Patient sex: M
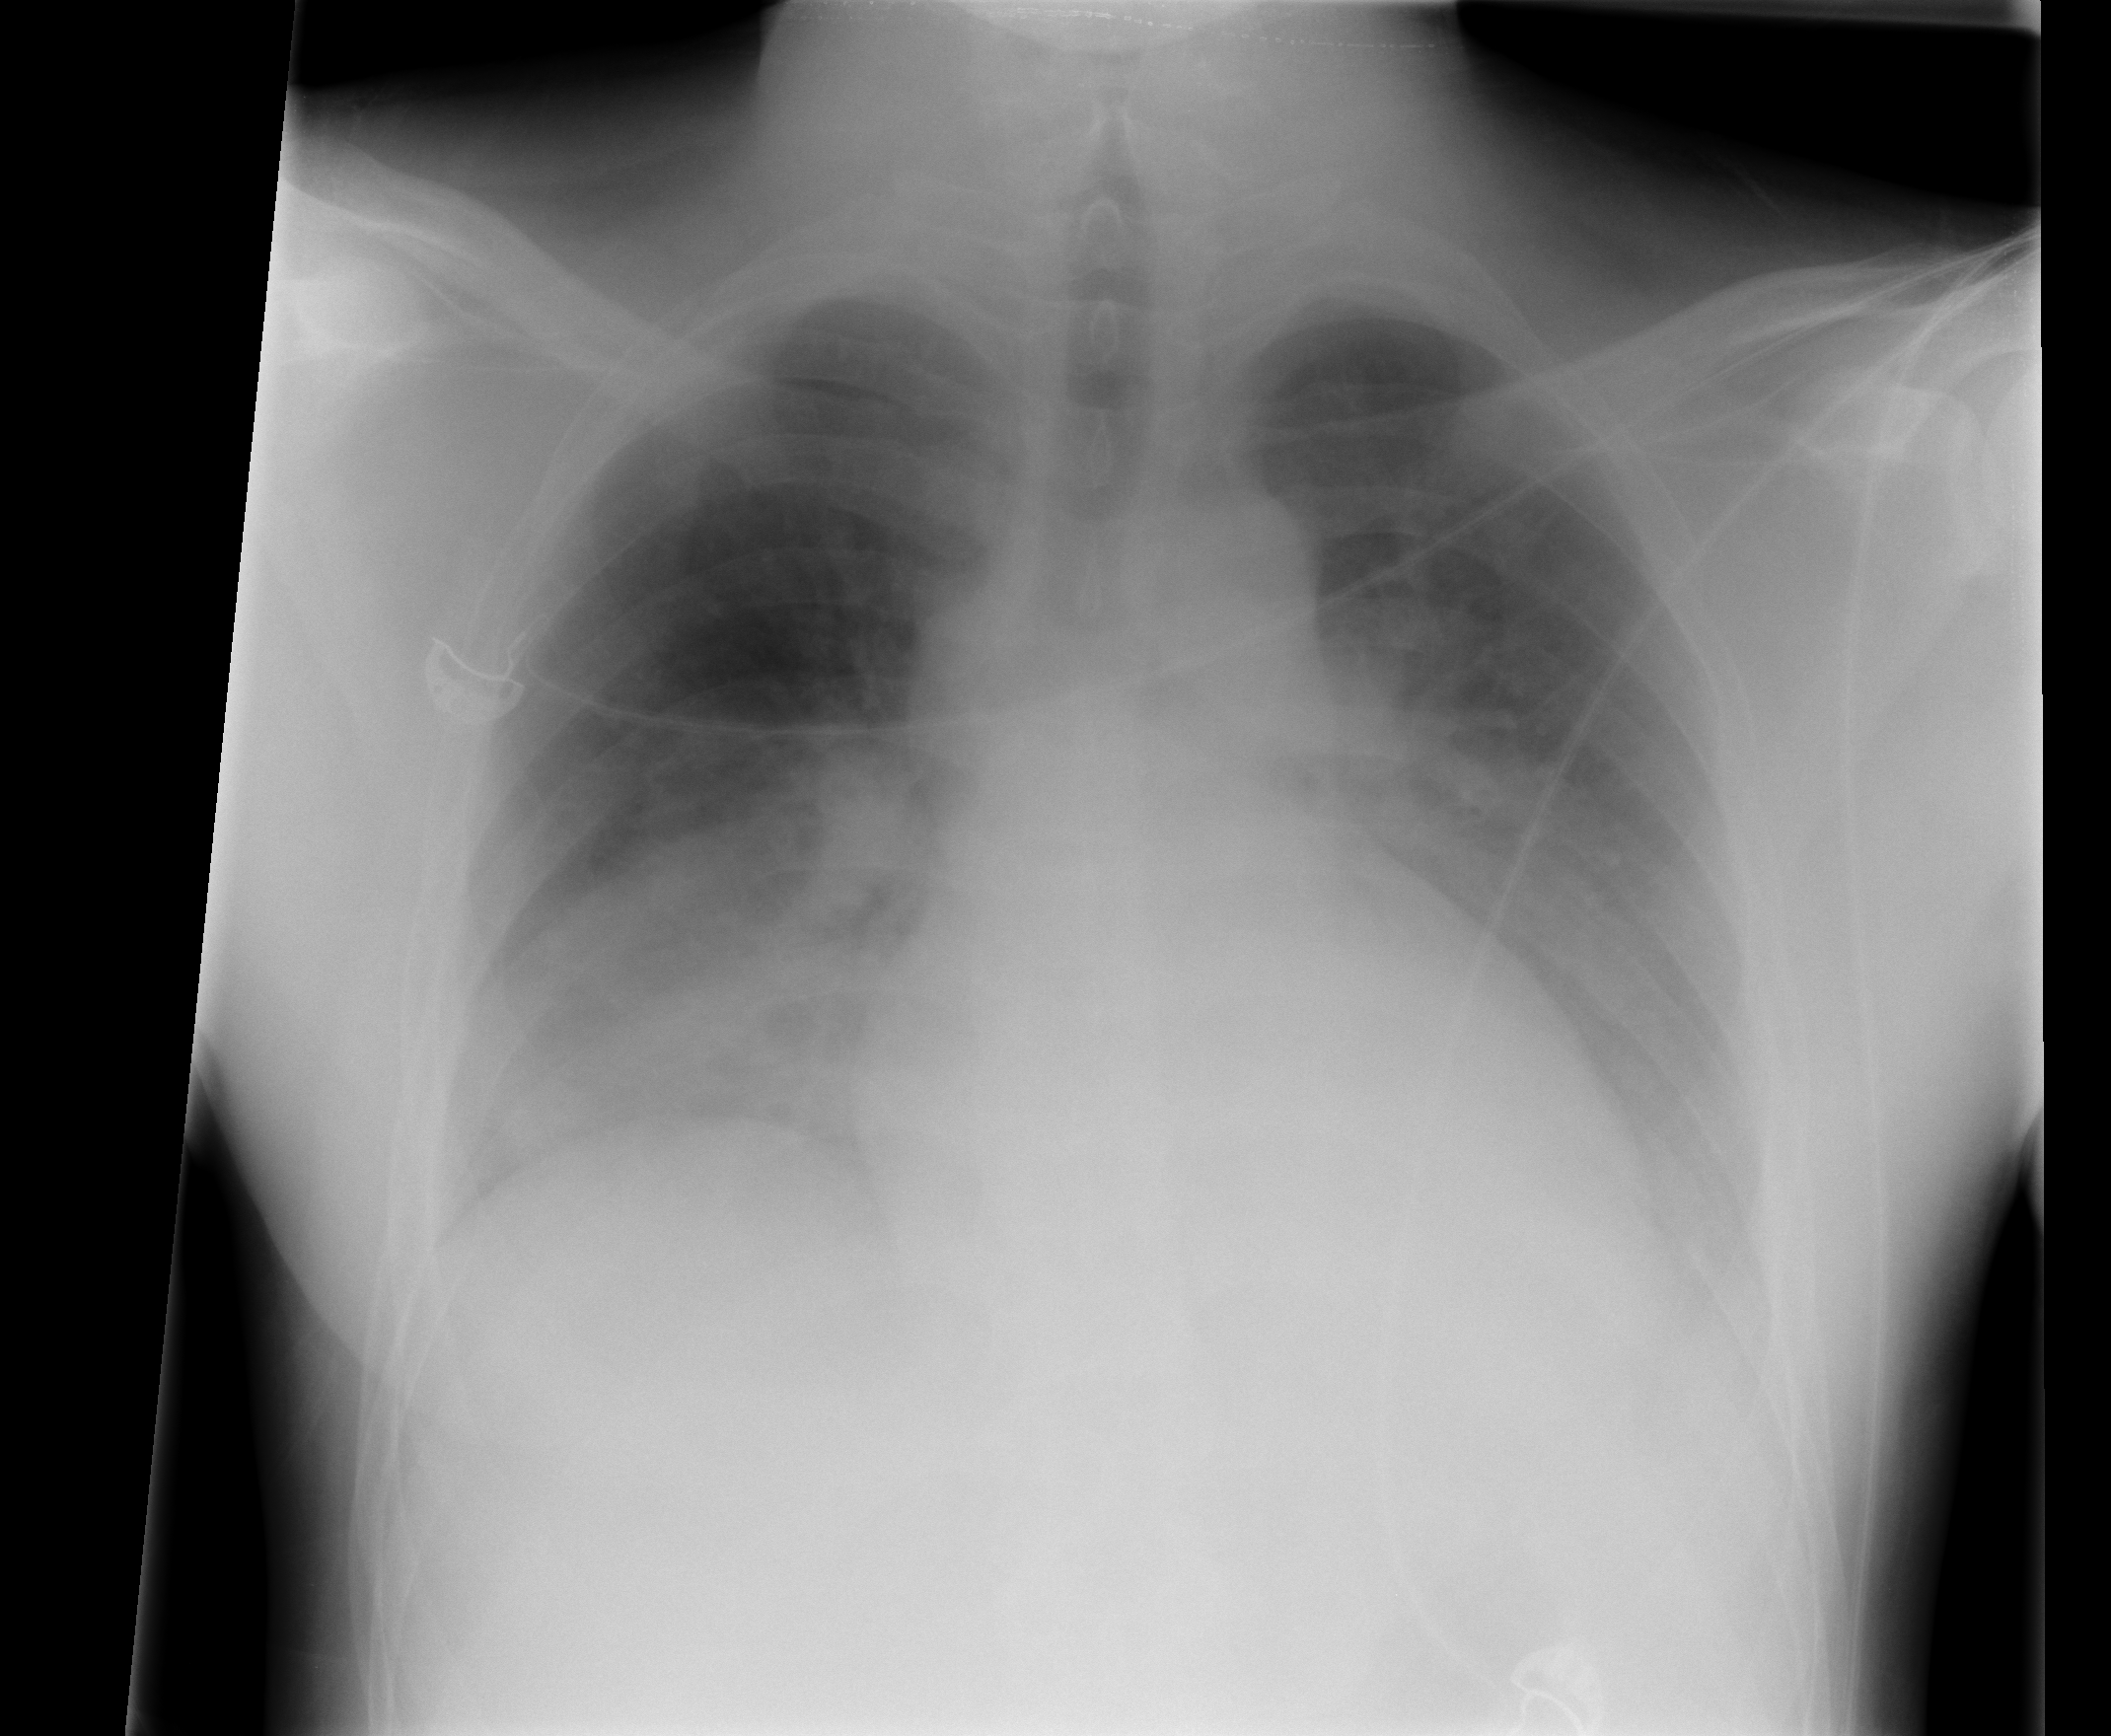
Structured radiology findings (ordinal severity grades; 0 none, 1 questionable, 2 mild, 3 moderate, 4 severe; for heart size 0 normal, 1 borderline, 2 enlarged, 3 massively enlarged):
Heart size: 1
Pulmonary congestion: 0
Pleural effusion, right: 2
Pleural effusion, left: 2
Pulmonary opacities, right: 3
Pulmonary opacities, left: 2
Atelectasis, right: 3
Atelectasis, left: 3